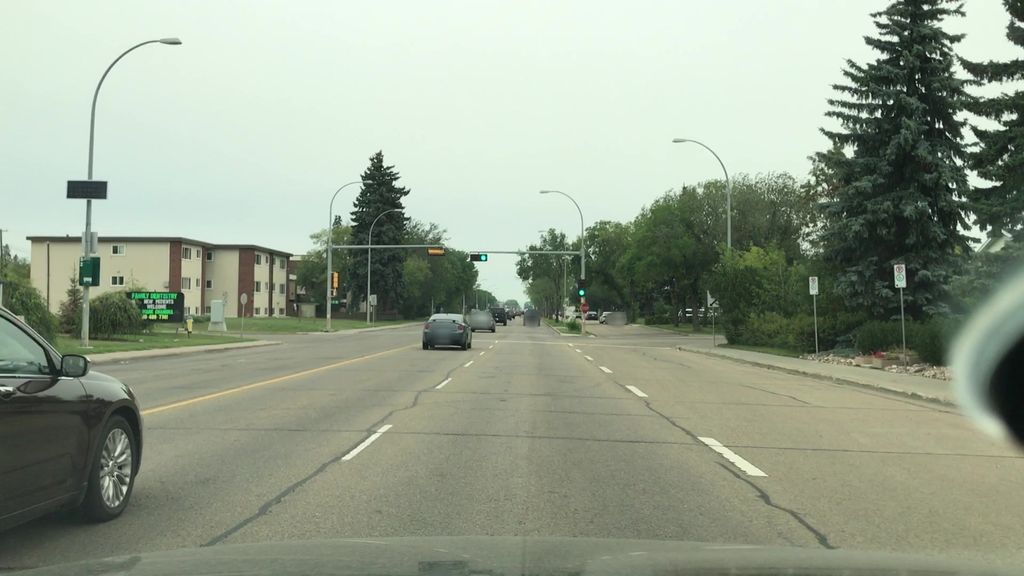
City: edmonton